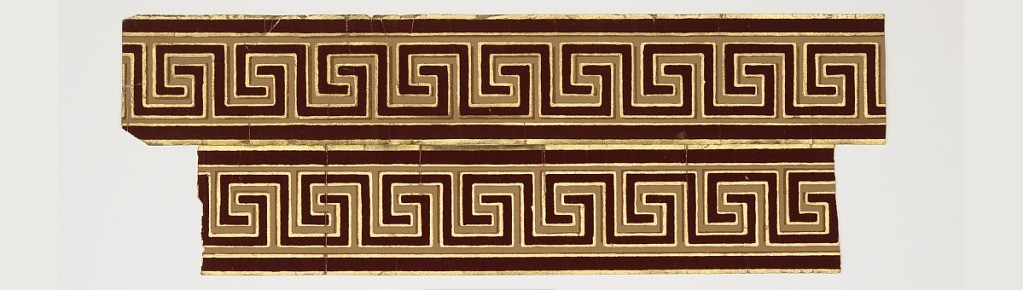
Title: Border
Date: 1850–70
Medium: Block-printed and flocked paper
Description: Narrow border containing a continuous Greek key motif. Printed in tan, darker tan, burgundy flock and metallic gold. This object is in two pieces, joined on the verso by gummed glassine.